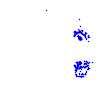
Particle: kaon